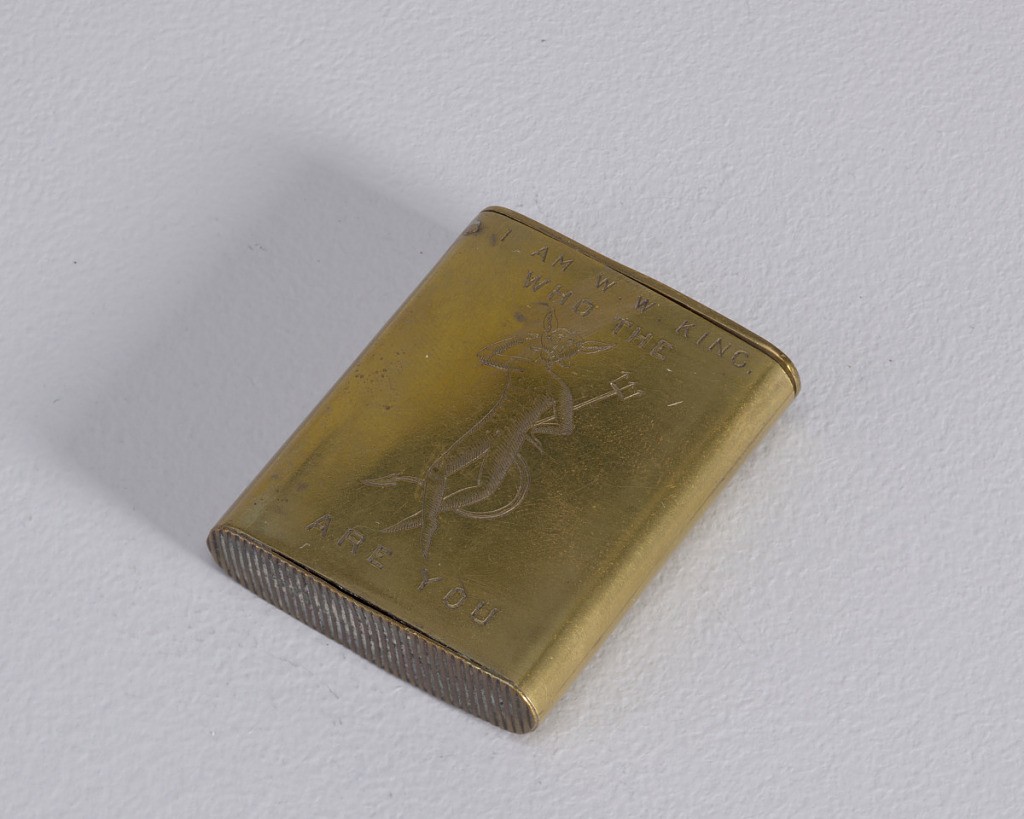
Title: "I Am W.W. King, Who The [Devil] Are You"
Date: late 19th century
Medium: rolled, cut and engraved brass
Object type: Matchsafe
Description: Rectangular, rounded sides, featuring word/picture rebus, inscribed "I Am W.W. King, Who The [Devil] Are You", with incised image of devil with pitchfork that appears after "The" and before "Are" in text. Reverse inscribed with monogram WWK. Thin, flat lid hinged on upper left. Striker on bottom.